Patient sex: M
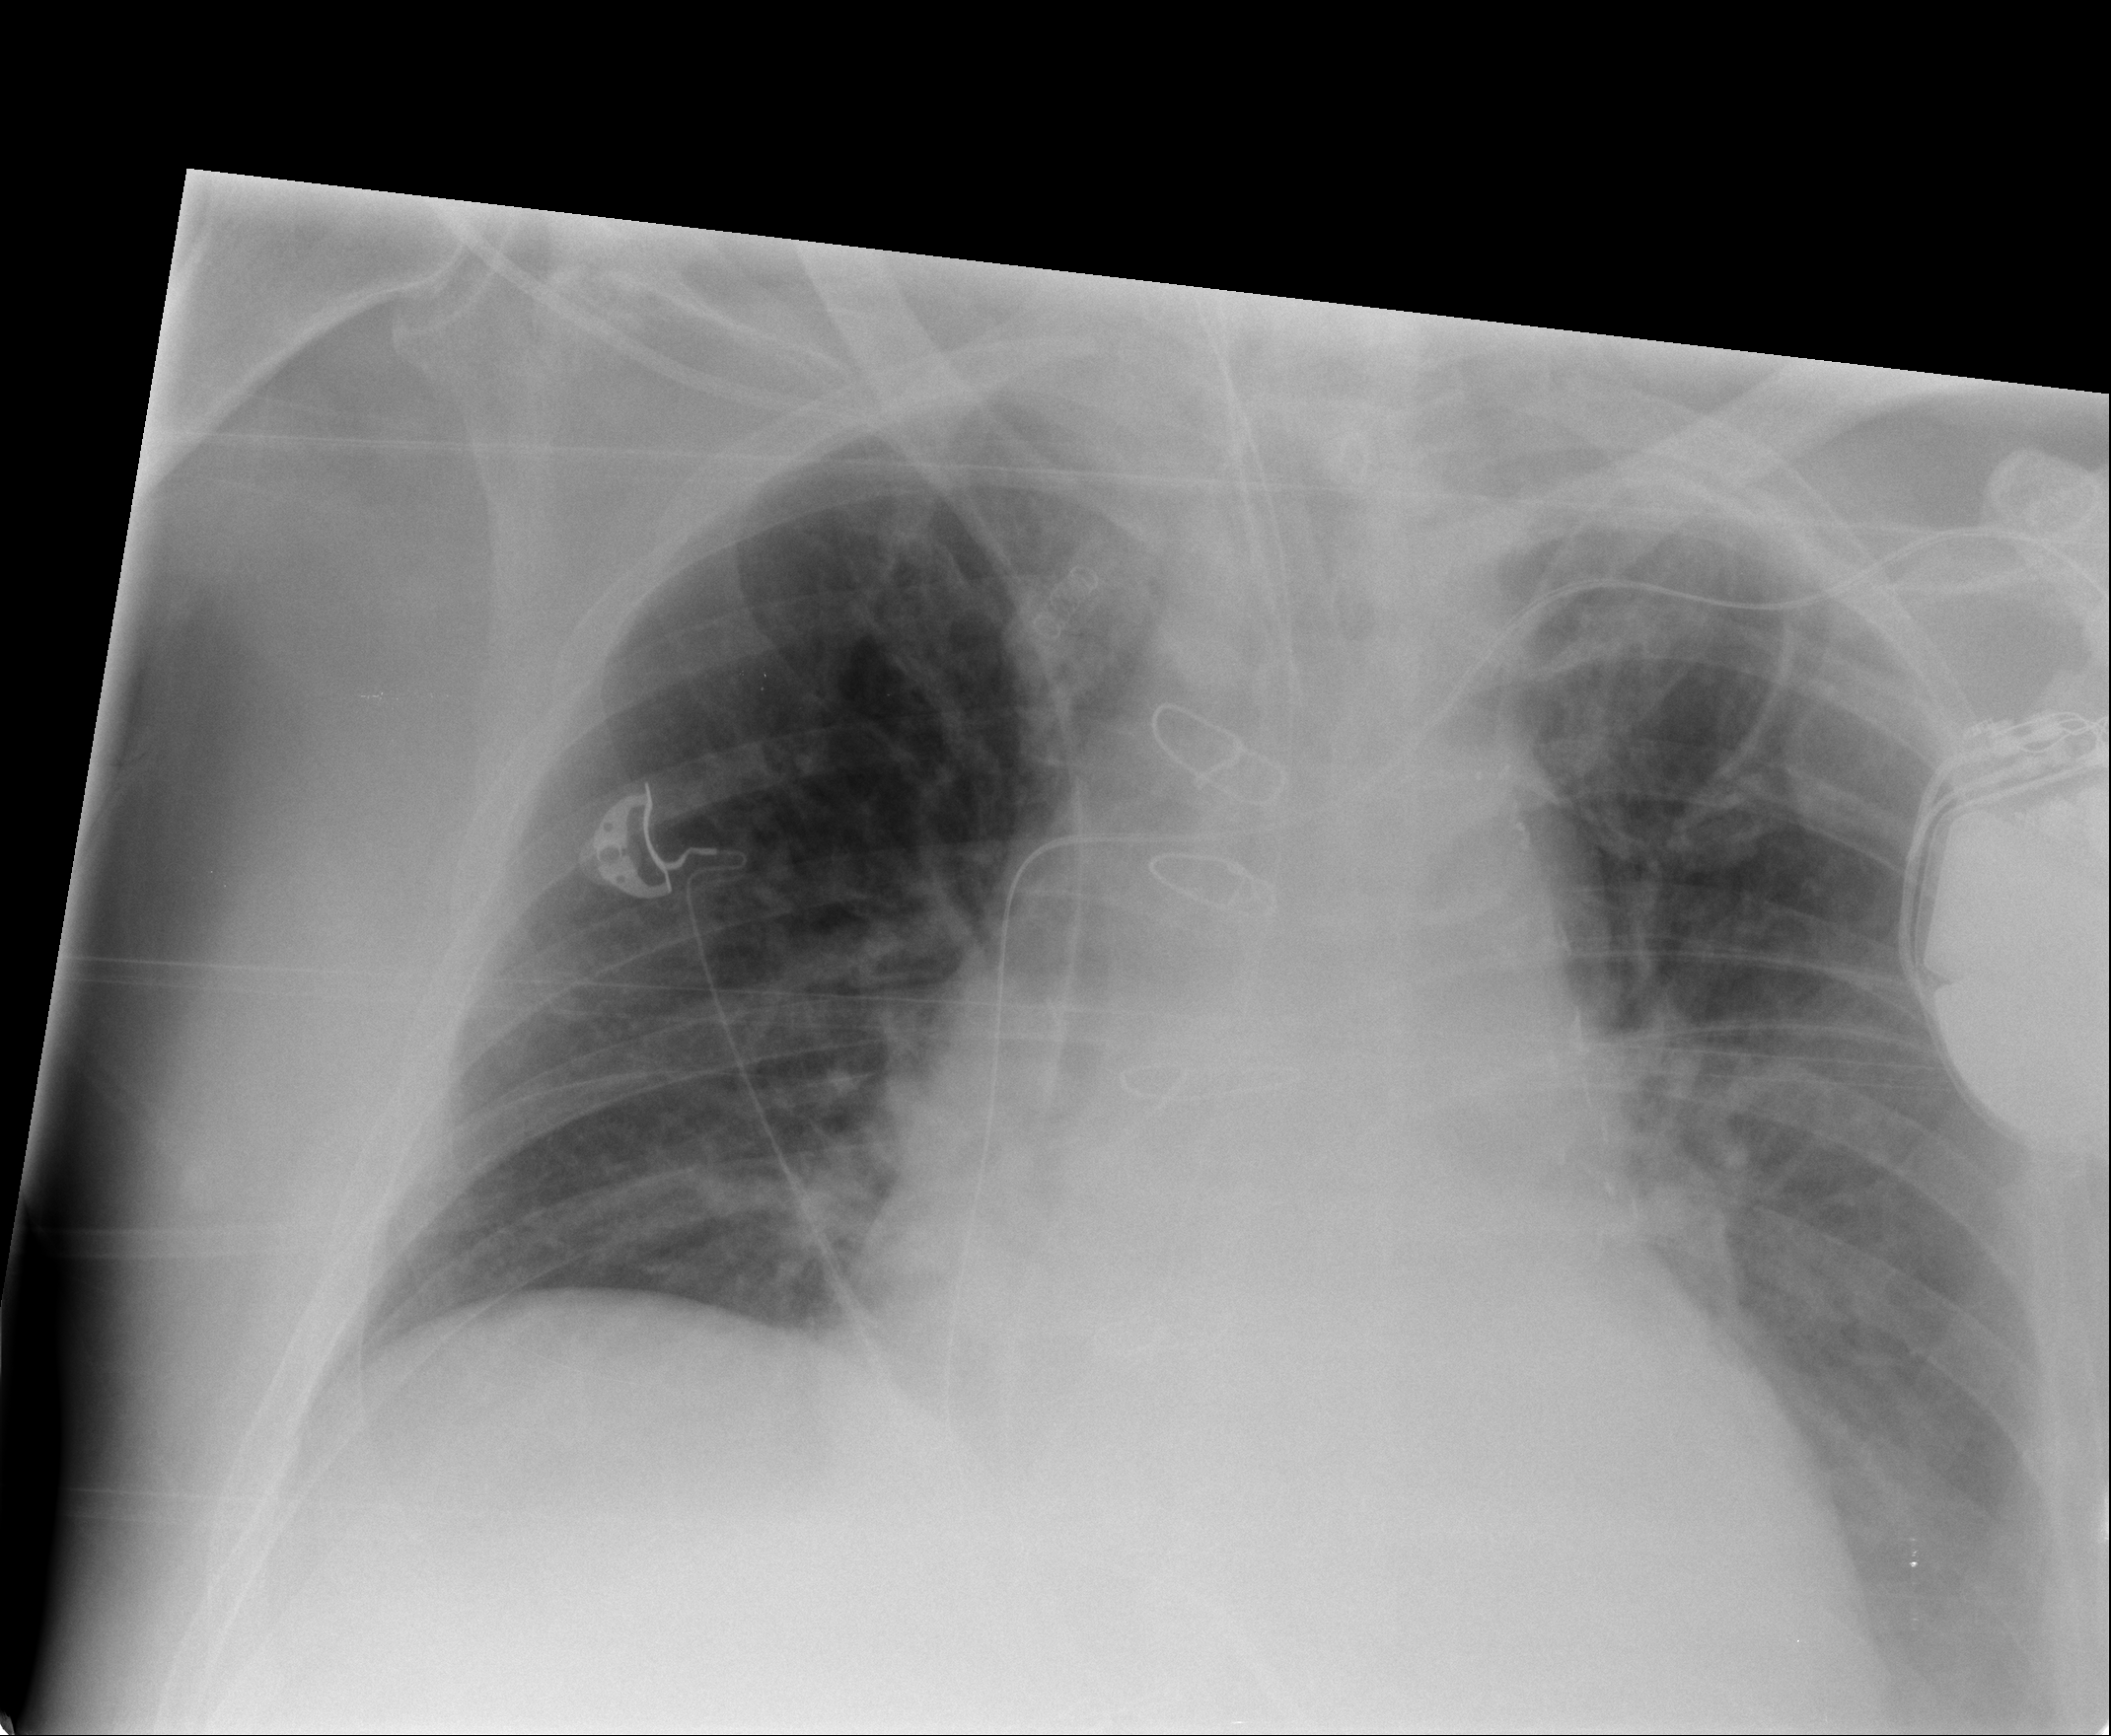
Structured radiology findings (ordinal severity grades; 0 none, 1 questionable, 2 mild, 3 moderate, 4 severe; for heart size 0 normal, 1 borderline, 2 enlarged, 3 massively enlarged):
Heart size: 2
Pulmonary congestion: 2
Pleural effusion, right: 0
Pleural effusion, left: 2
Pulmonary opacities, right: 0
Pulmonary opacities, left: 1
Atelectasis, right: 0
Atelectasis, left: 2